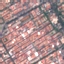
Label: Residential